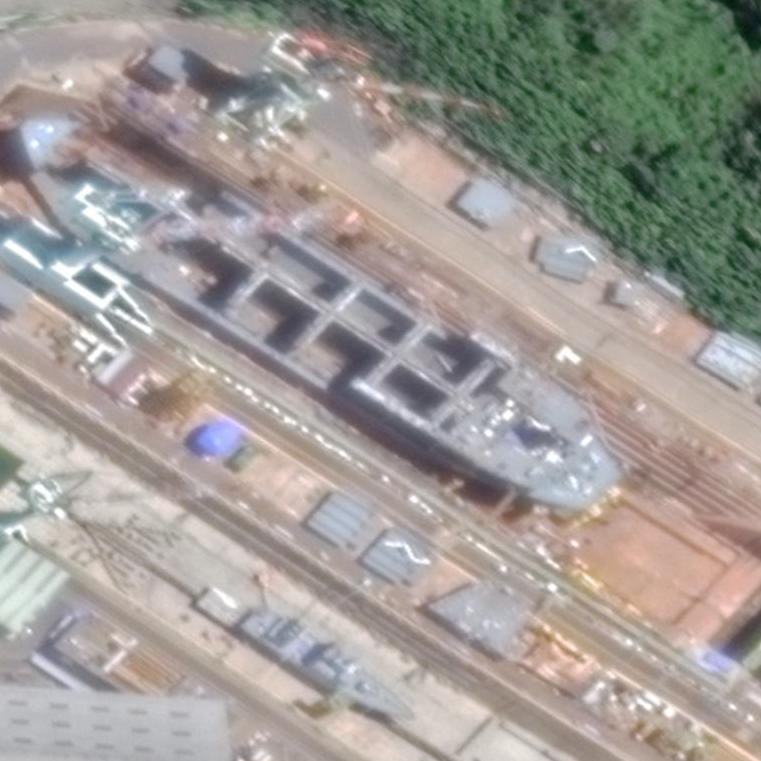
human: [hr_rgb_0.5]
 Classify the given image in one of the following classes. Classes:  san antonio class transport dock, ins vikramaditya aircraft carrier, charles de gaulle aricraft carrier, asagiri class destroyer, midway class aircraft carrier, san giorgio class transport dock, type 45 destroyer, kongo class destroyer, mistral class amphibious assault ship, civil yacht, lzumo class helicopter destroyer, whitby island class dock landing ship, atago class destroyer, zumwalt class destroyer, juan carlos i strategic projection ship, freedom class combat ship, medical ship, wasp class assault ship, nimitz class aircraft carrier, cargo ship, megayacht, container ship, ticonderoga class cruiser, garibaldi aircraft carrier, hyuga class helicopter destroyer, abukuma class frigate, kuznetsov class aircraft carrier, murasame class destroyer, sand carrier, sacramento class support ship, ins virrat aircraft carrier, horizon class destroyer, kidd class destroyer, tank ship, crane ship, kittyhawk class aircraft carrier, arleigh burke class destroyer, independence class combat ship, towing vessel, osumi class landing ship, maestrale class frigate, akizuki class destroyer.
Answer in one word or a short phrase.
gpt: Cargo ship